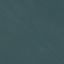
Label: SeaLake